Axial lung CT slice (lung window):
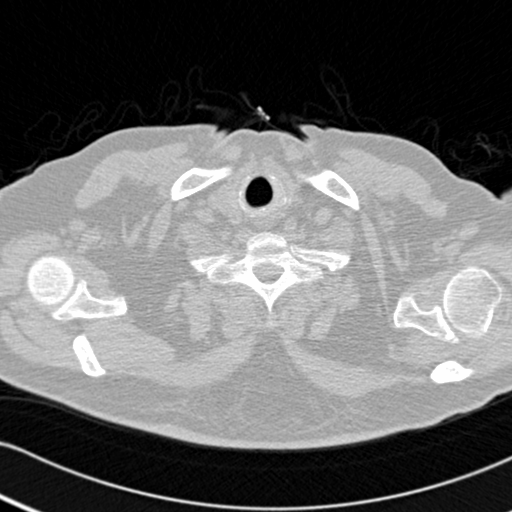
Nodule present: no